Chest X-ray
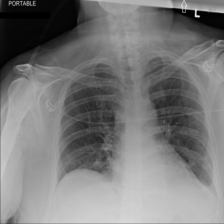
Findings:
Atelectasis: negative
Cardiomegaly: negative
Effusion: negative
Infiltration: negative
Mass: negative
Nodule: negative
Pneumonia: negative
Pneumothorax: negative
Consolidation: negative
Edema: negative
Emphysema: negative
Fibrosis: negative
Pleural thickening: negative
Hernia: negative